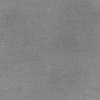
Atmospheric dust classification: dusty